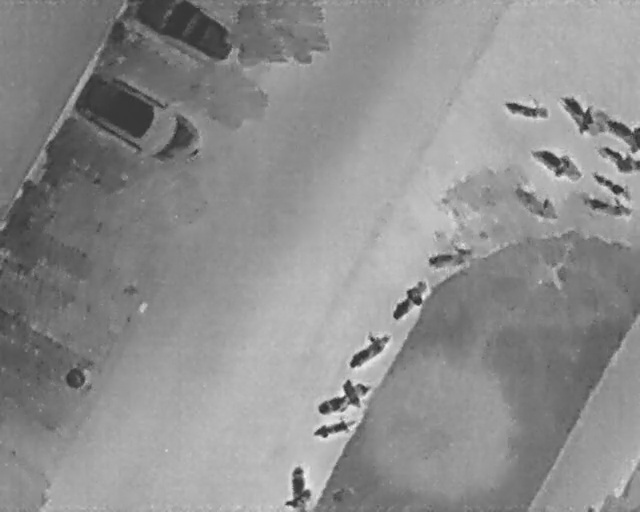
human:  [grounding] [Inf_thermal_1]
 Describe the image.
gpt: In the satellite image, there is  <ref>3 large bicycle </ref> <box>[[81, 16, 83, 25, 7], [88, 17, 92, 26, 51], [94, 23, 99, 30, 2]]</box> located at top right,  <ref>5 large bicycle </ref> <box>[[84, 25, 89, 37, 32], [93, 35, 96, 45, 16], [82, 34, 85, 44, 32], [94, 27, 98, 34, 2], [68, 45, 72, 54, 170]]</box> located at right,  <ref>1 medium bicycle </ref> <box>[[94, 31, 96, 39, 33]]</box> located at right,  <ref>2 large bicycle </ref> <box>[[62, 53, 65, 63, 129], [55, 62, 59, 73, 142]]</box> located at center,  <ref>3 large bicycle </ref> <box>[[51, 71, 56, 83, 156], [50, 79, 53, 87, 164], [42, 92, 50, 97, 2]]</box> located at bottom,  <ref>2 large car </ref> <box>[[17, 10, 25, 36, 28], [23, -3, 33, 16, 2]]</box> located at top left.